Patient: sex M, age 43
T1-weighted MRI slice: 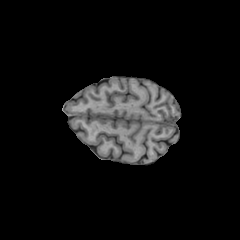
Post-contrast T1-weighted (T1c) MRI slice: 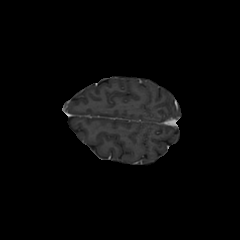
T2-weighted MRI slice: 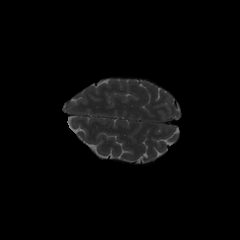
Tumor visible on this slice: no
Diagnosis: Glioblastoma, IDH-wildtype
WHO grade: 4